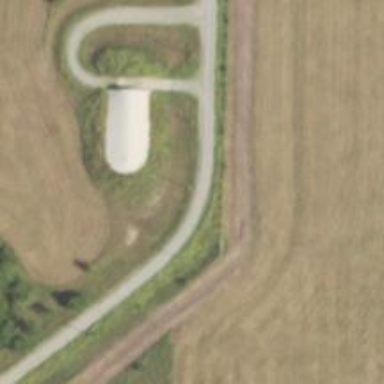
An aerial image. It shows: Military bunker.